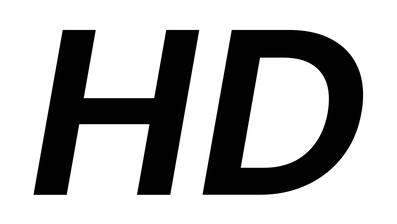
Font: Poppins-SemiBoldItalic